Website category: jobs
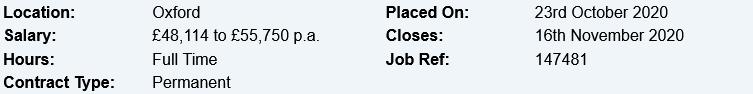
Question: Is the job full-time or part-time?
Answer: Full Time

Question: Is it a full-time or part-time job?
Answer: Full Time

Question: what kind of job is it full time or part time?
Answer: Full Time

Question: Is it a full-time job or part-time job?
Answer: Full Time

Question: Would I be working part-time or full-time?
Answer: Full Time

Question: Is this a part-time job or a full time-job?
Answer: Full Time

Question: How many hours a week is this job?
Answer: Full Time

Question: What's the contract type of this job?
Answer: Permanent

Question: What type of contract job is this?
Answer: Permanent

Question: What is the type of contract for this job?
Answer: Permanent

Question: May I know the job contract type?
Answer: Permanent

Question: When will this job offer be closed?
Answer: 16th November 2020

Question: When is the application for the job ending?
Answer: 16th November 2020

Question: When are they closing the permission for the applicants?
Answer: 16th November 2020

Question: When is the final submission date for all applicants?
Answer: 16th November 2020

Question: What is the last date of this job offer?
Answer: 16th November 2020

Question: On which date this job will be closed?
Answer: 16th November 2020

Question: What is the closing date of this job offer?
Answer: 16th November 2020

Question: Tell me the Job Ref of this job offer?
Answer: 147481

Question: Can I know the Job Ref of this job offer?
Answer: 147481

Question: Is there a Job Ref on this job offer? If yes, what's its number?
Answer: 147481

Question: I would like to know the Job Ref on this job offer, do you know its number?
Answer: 147481

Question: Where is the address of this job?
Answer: Oxford

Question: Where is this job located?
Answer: Oxford

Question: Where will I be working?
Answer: Oxford

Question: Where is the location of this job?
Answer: Oxford

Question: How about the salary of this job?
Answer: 48,114 to 55,750 p.a.

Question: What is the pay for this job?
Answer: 48,114 to 55,750 p.a.

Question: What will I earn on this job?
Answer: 48,114 to 55,750 p.a.

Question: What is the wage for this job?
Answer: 48,114 to 55,750 p.a.

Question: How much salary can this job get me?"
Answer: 48,114 to 55,750 p.a.

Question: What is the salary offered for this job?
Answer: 48,114 to 55,750 p.a.

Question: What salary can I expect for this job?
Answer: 48,114 to 55,750 p.a.

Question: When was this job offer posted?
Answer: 23rd October 2020

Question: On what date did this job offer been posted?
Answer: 23rd October 2020